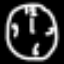
Label: clock